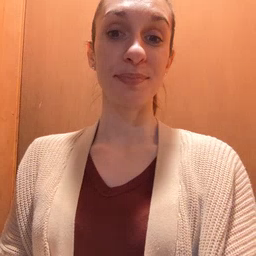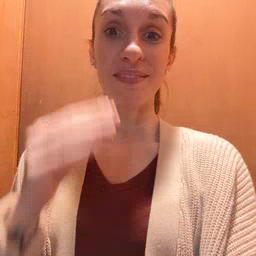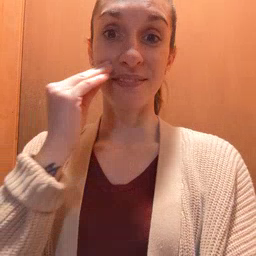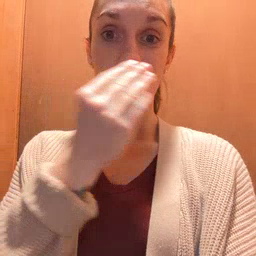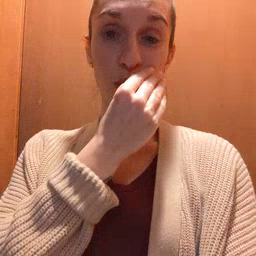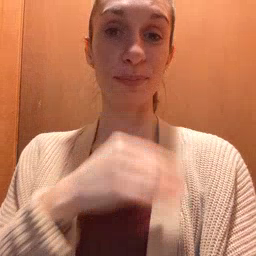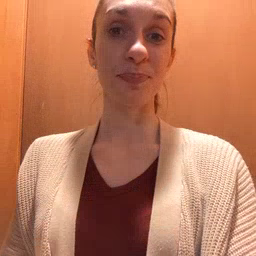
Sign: flower